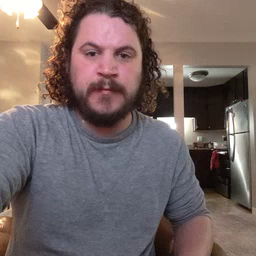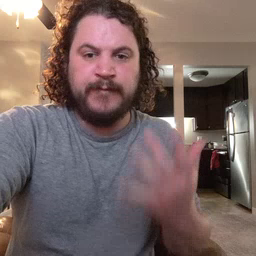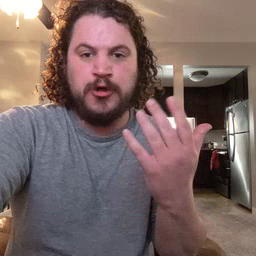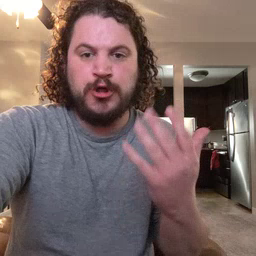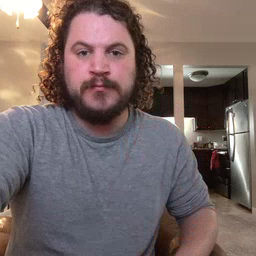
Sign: finger